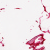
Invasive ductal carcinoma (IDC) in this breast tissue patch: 0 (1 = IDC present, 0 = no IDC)